七年级 · 组合几何学
如图, 在三角形 $A B C$ 中, $D, E, F$ 分别是三边上的点, 且 $D E$ 平分 $\angle A D F, D E / / B C$. 若 $\angle B=50^{\circ}$, 求 $\angle B D F$ 的度数.

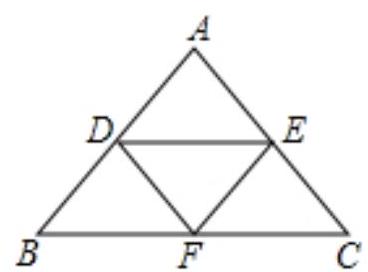
答案: 【答案】解: $\because D E / / B C, \angle B=50^{\circ}$,

$\therefore \angle A D E=\angle B=50^{\circ}$,

$\because D E$ 平分 $\angle A D F$,

$\therefore \angle A D F=2 \angle A D E=100^{\circ}$,

$\therefore \angle B D F=180^{\circ}-\angle A D F=80^{\circ}$.

【解析】由 $D E / / B C$ 得出 $\angle A D E=\angle B=50^{\circ}$, 再利用角平分线的定义得出 $\angle A D F$ 度数,最后利用邻补角概念可得答案.

本题主要考查平行线的性质, 解题的关键是掌握两直线平行同位角相等的性质.